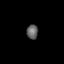
Tissue: skin
Cell type: Epithelial cells
Senescence score: 0.1824
Nuclear area (px): 162
Mean DAPI intensity: 97.833